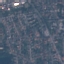
Label: Residential